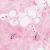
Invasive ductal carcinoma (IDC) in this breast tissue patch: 0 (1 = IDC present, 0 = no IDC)